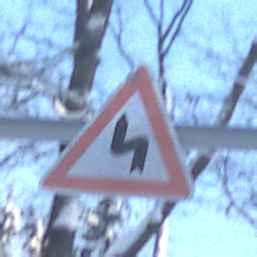
Verkehrszeichen: DoppelkurveZunaechstLinks
Umgebung: Outdoor, Nature
Tageszeit: MorningAfternoon
Wetter: Clear
Licht: Natural
Jahreszeit: Winter
Kontrast: LowContrast